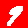
Digit: 9